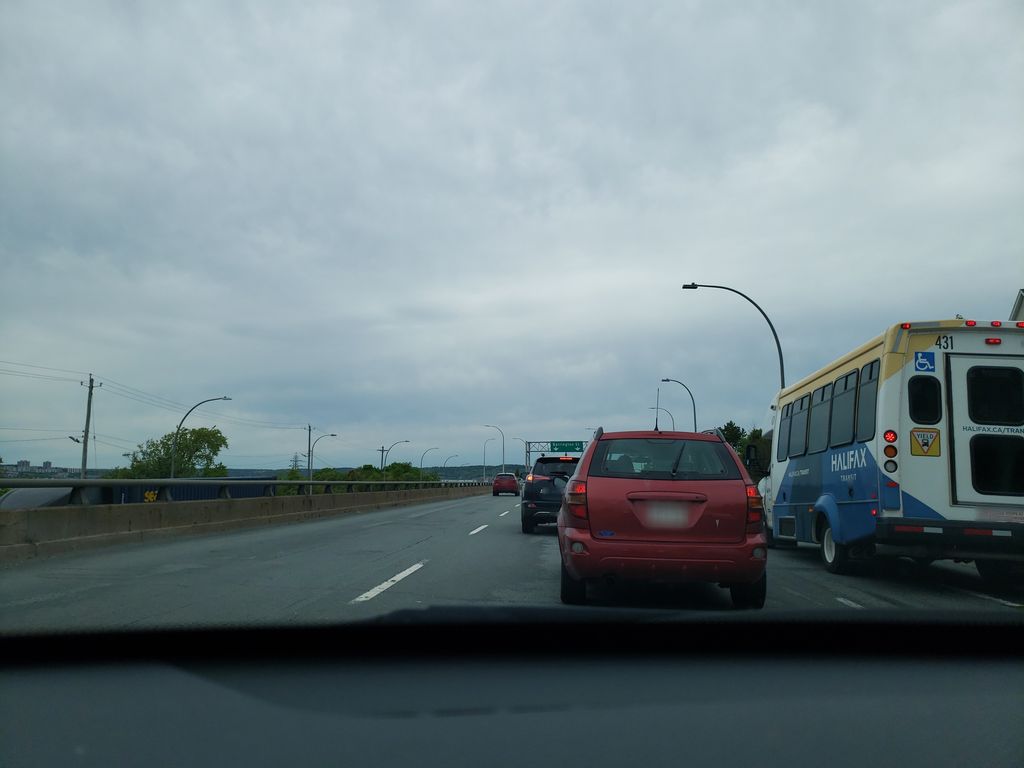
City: halifax